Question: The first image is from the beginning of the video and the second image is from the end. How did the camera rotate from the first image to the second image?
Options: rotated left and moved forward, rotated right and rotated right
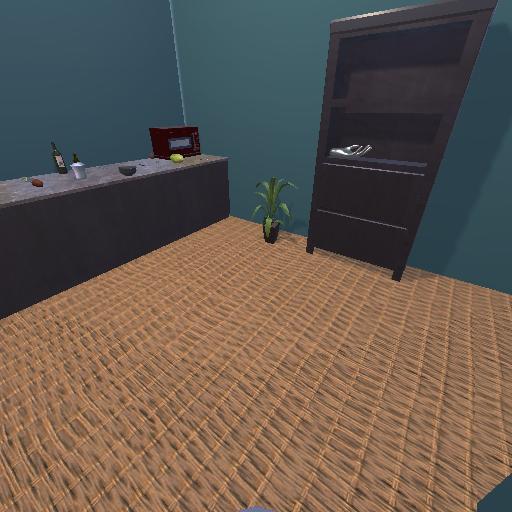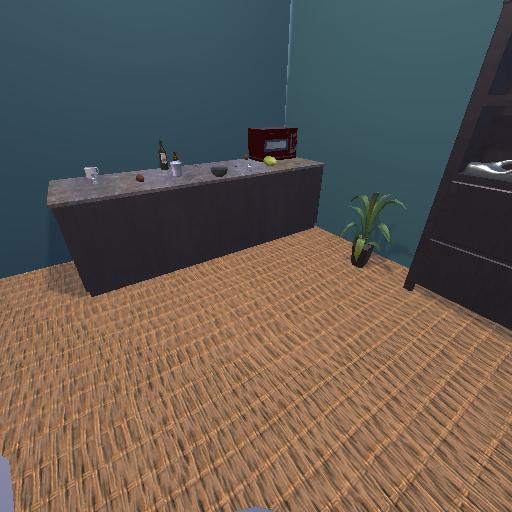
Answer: rotated left and moved forward